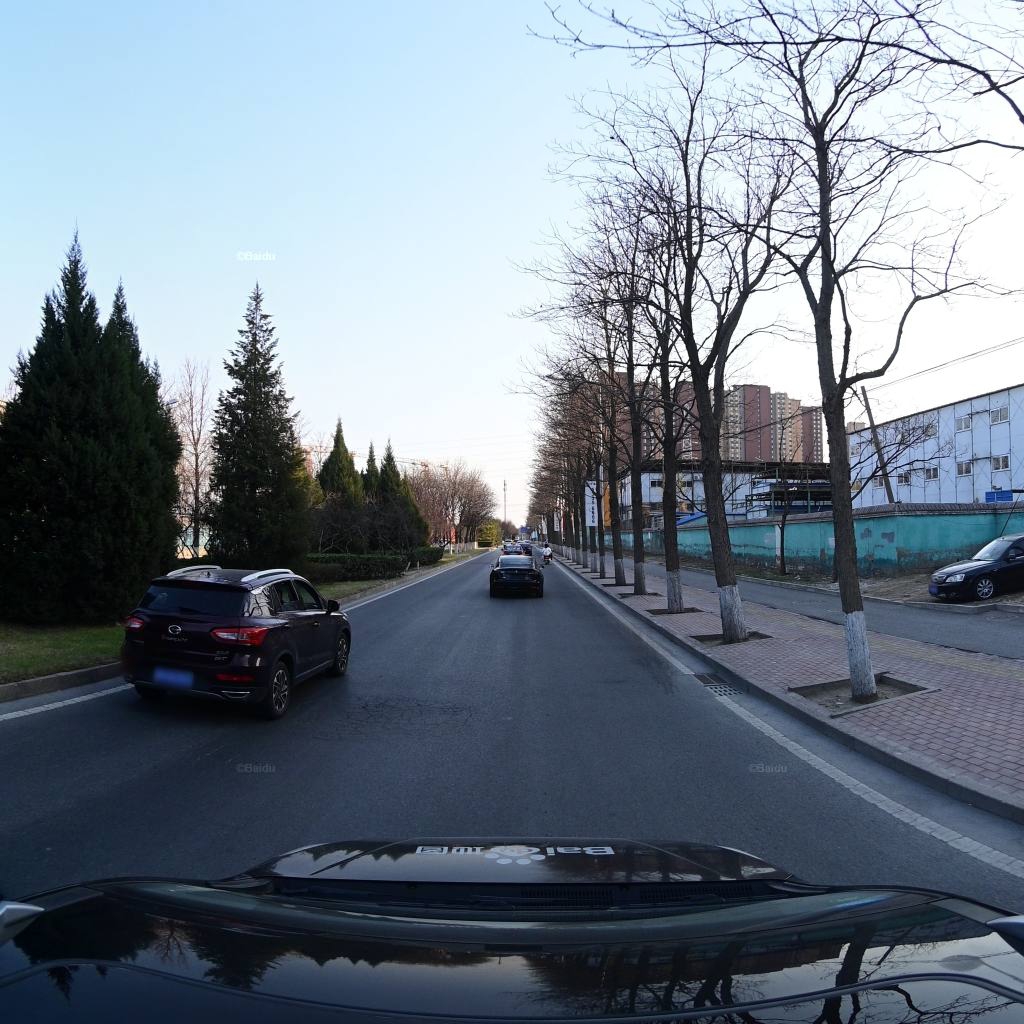
Region: Fengtai
Road damage annotations: manhole cover, alligator crack